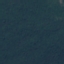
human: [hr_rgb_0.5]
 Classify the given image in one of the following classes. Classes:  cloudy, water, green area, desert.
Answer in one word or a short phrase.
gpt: green area